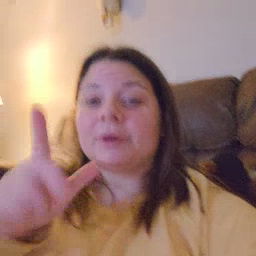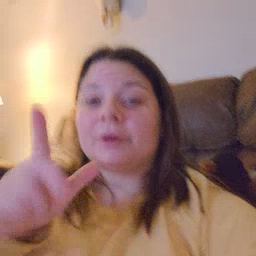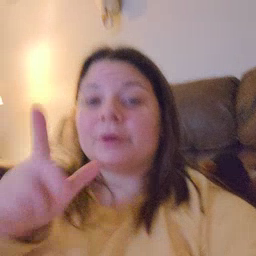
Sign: who